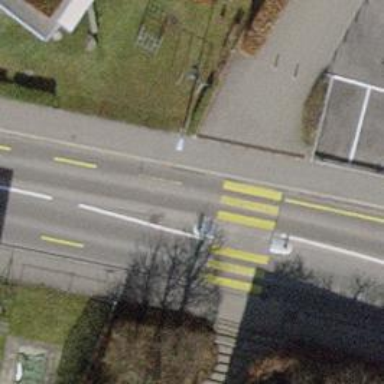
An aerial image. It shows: Asphalt path with crossing.